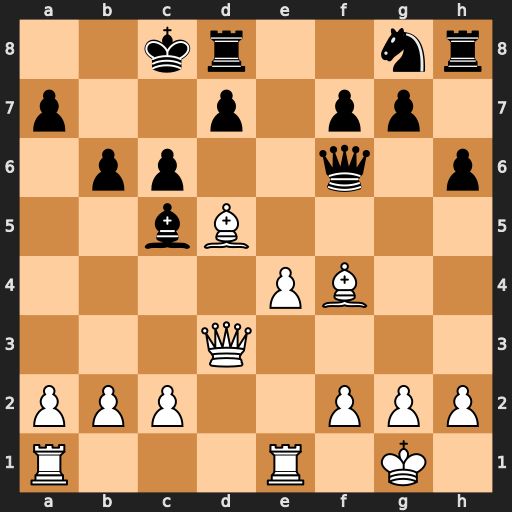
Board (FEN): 2kr2nr/p2p1pp1/1pp2q1p/2bB4/4PB2/3Q4/PPP2PPP/R3R1K1
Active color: w
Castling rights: -
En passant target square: -
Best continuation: Qa6#